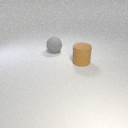
large gray rubber sphere behind large brown rubber cylinder